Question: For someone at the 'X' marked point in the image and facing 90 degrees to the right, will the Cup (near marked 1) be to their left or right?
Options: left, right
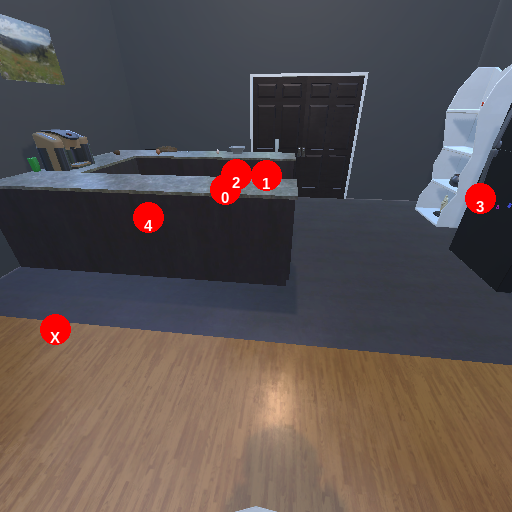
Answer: left